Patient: sex M, age 69
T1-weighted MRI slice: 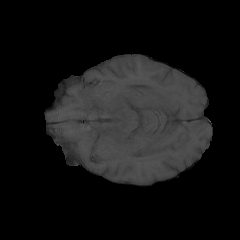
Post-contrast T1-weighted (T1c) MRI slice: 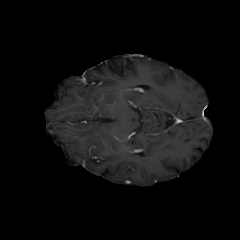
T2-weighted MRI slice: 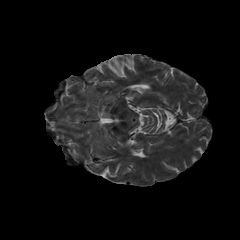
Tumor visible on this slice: no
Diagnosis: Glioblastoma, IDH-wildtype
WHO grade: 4